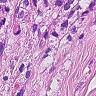
Metastatic tissue present: yes